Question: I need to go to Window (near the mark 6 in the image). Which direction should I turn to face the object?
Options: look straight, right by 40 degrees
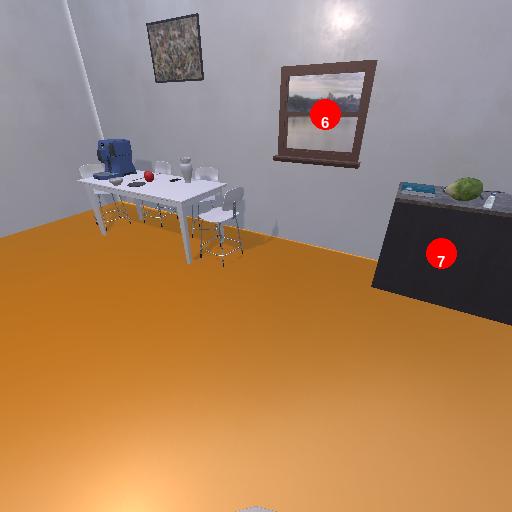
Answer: look straight